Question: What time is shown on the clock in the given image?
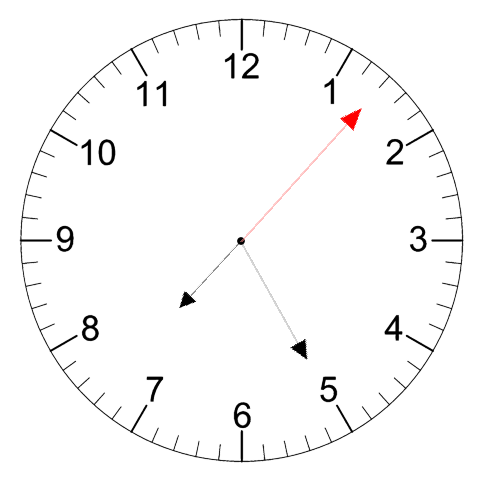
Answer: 07:25:07